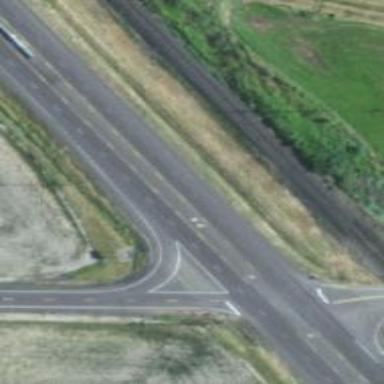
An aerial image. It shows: Asphalt road classified as trunk highway.